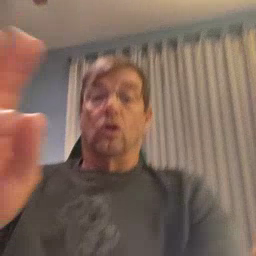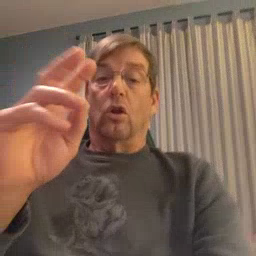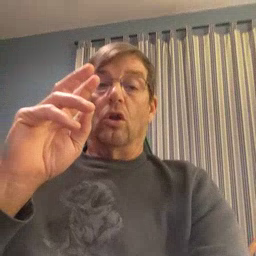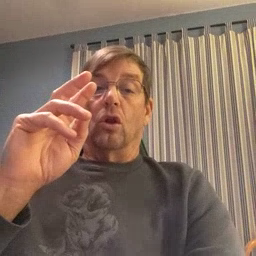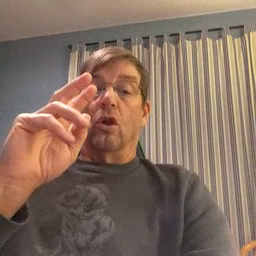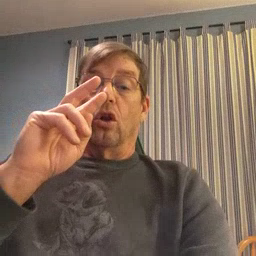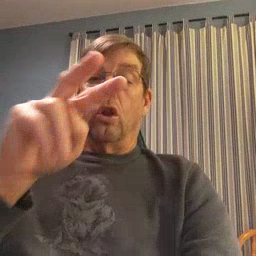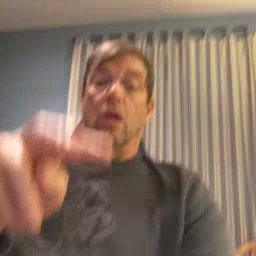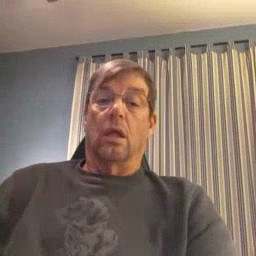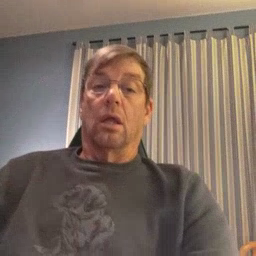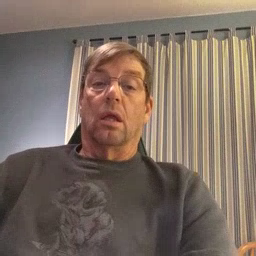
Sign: look